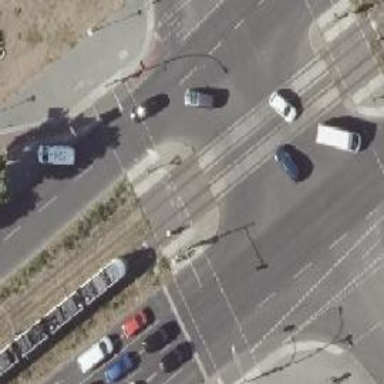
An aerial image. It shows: Tram crossing with traffic signals.